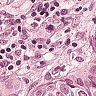
Metastatic tissue present: yes